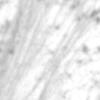
Label: no_change